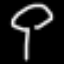
Label: mushroom